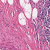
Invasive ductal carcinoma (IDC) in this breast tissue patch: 0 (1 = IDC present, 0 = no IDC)